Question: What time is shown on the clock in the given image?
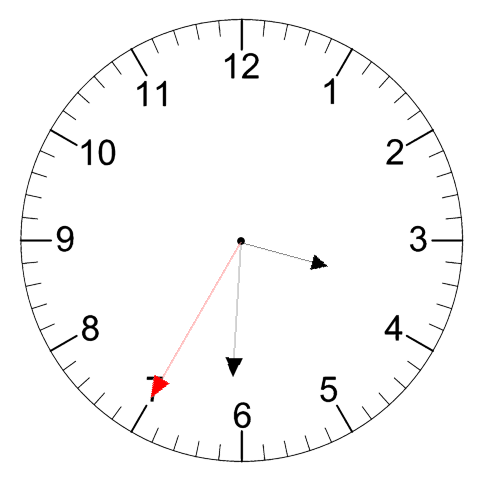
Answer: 03:30:35